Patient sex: M
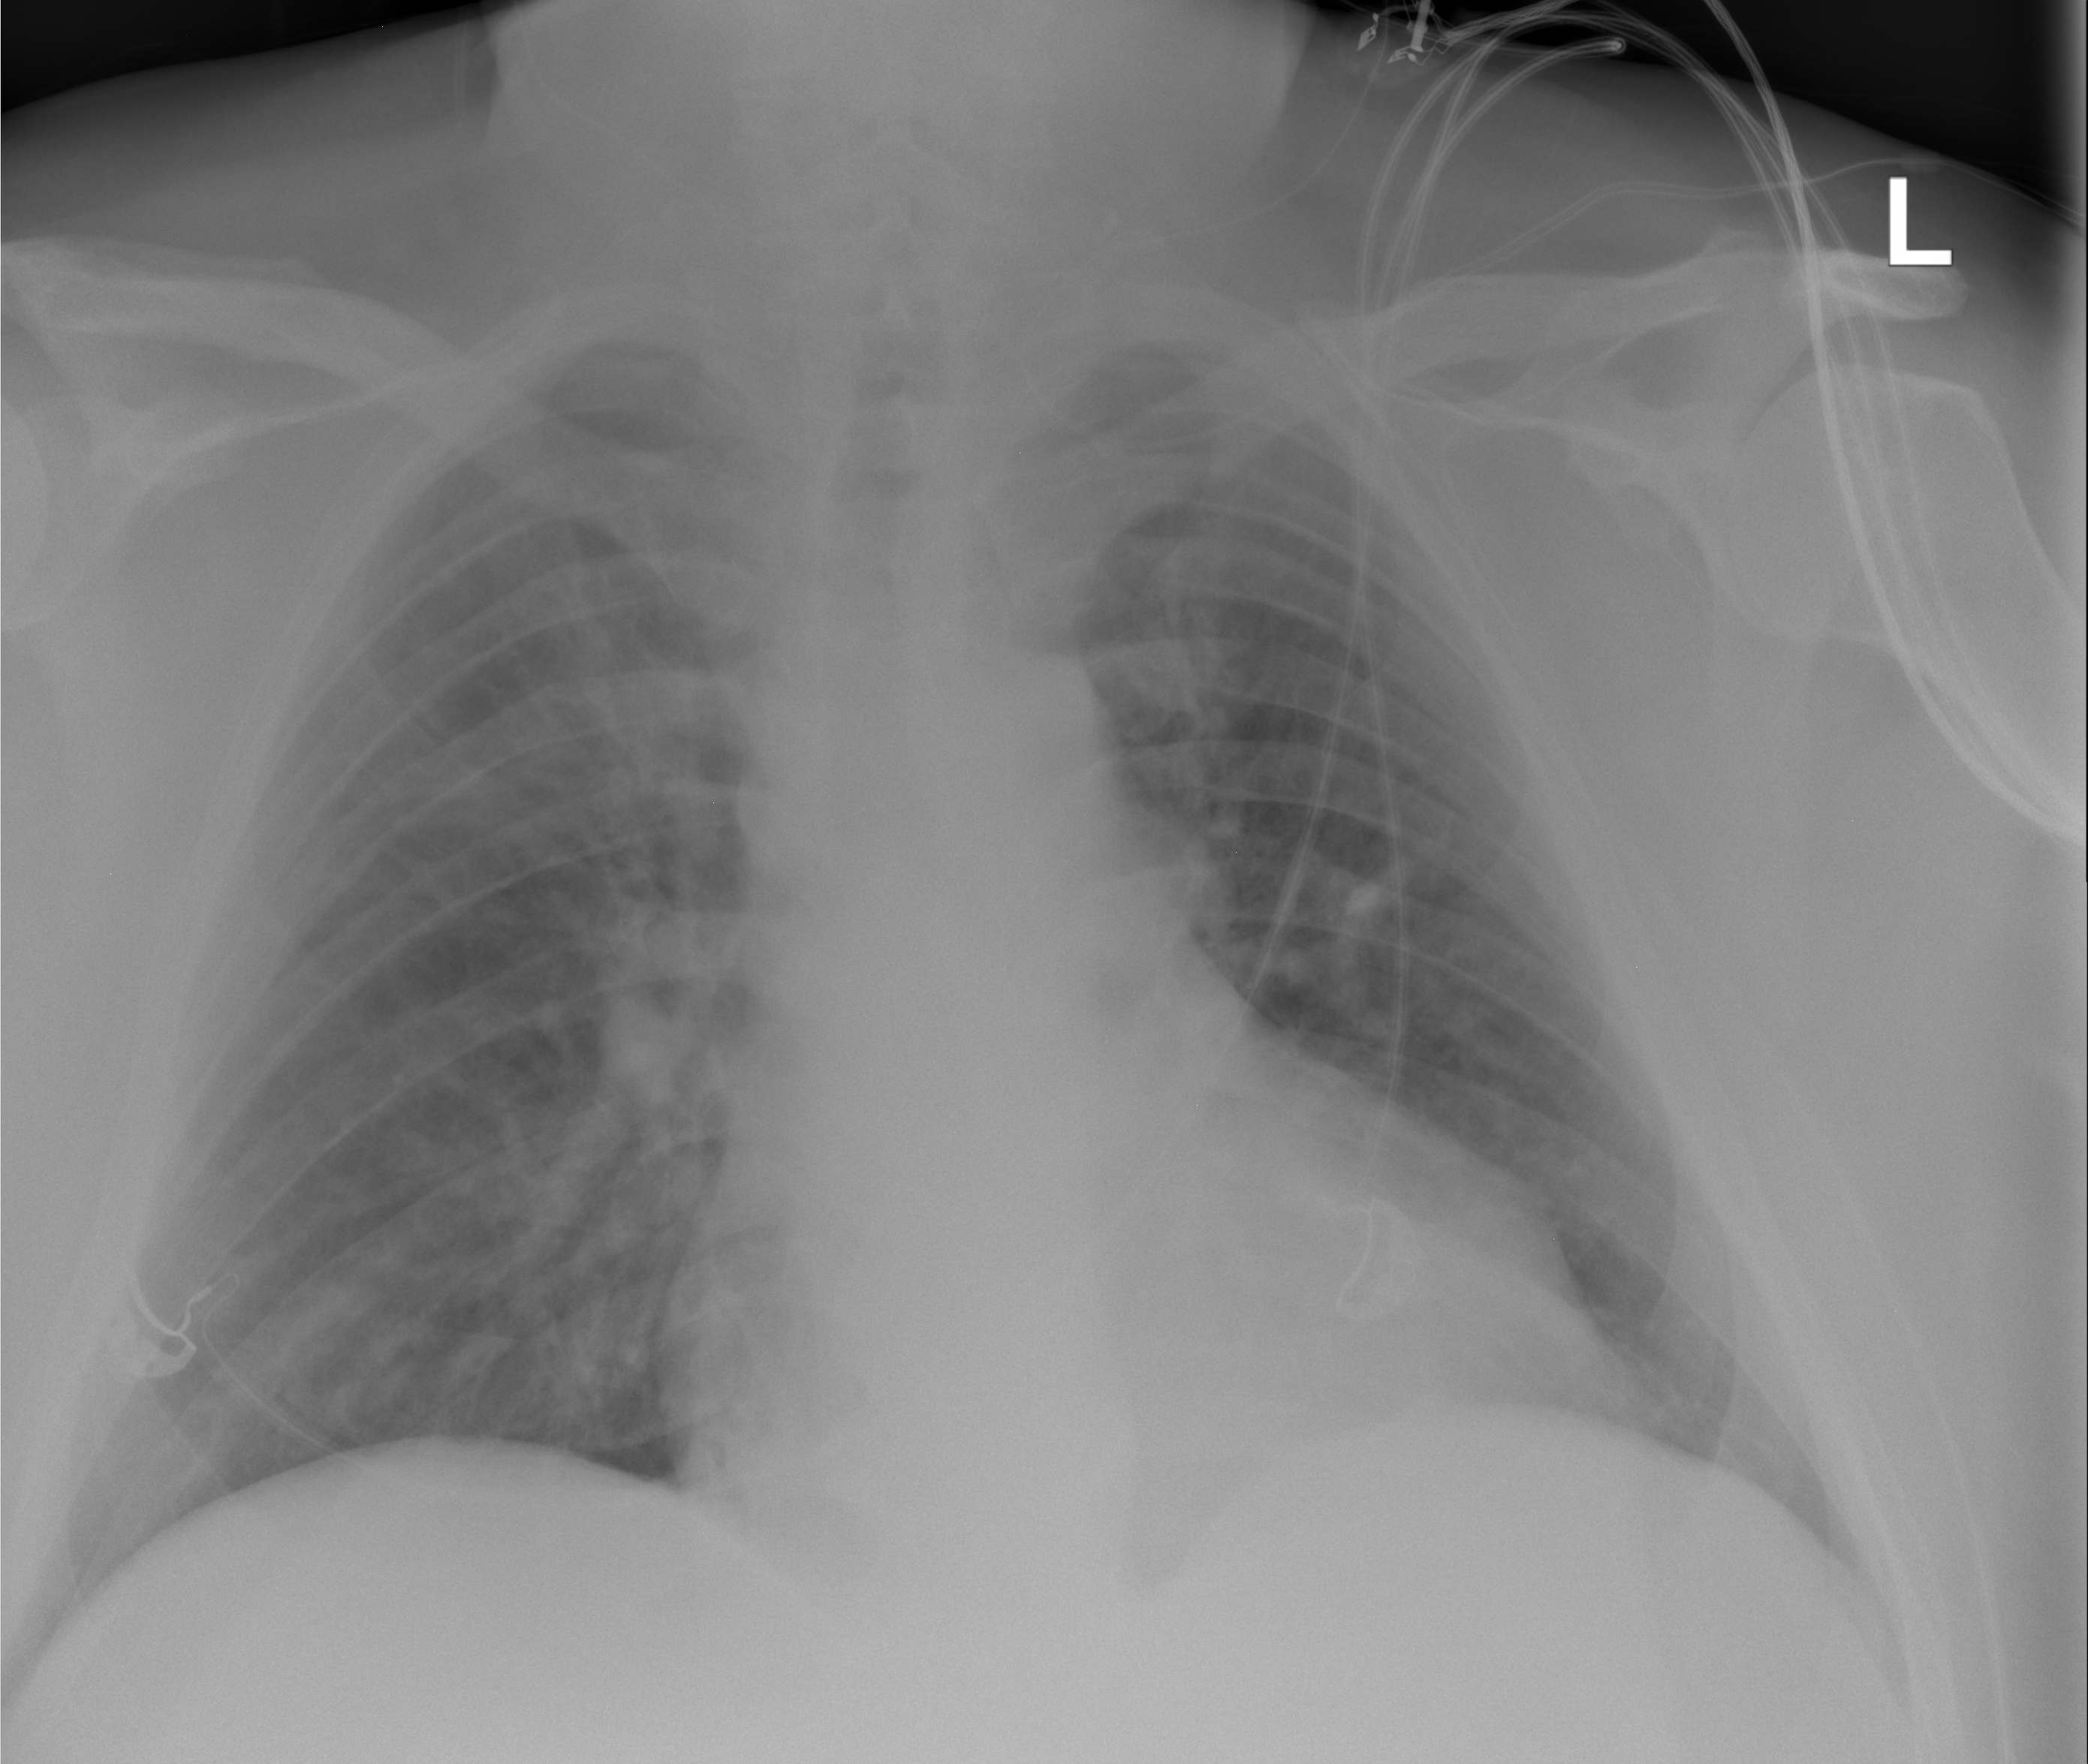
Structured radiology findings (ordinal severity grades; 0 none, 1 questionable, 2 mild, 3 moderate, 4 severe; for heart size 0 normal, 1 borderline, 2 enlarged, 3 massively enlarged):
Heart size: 1
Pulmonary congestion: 2
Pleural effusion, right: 0
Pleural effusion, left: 0
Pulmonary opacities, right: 2
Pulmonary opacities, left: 2
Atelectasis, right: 0
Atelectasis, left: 0